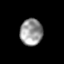
Tissue: skin
Cell type: Epithelial cells
Senescence score: 0.2749
Nuclear area (px): 588
Mean DAPI intensity: 152.289